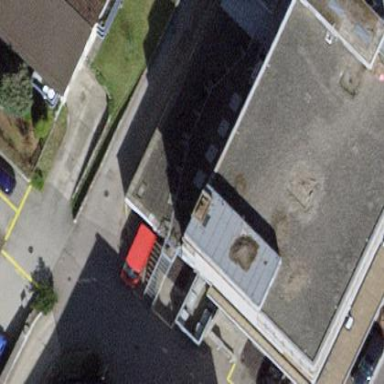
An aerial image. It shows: Commercial building.